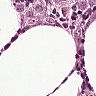
Metastatic tissue present: yes